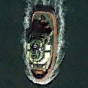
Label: civil